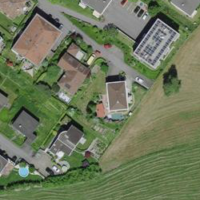
EUNIS habitat code: 55
Species observed at this site:
Viola lutea
Campanula barbata
Phalaris arundinacea